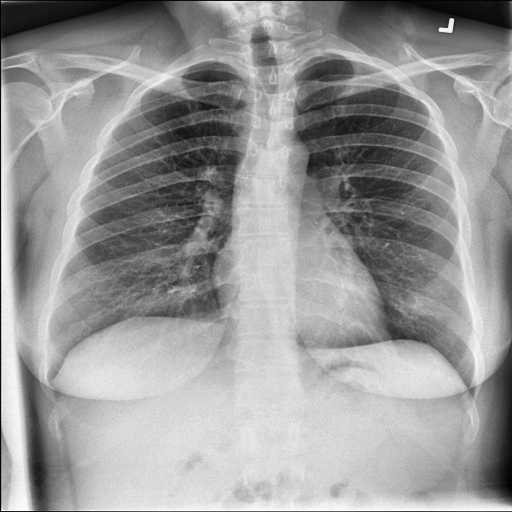
Finding: NORMAL